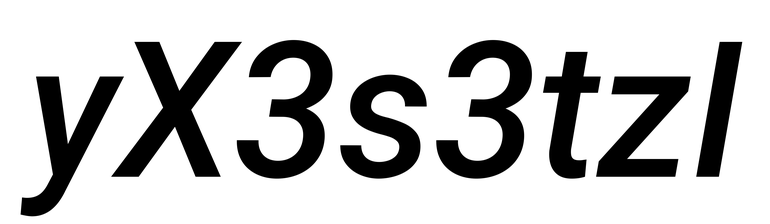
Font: Roboto-Italic_Medium_Italic